Question: What is the value of this measurement?
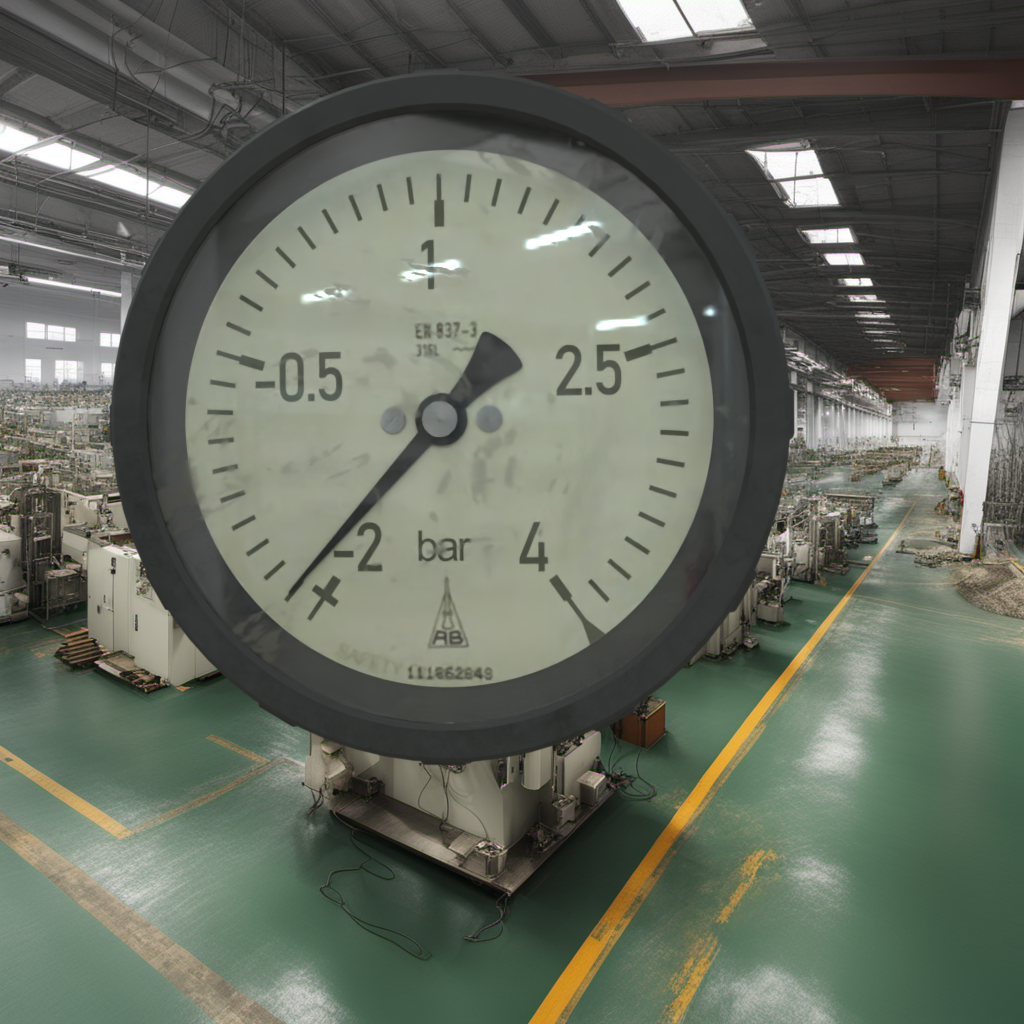
Answer: The result is -1.89
Question: What is the range of this measurement?
Answer: The range is from -2 to 4
Question: What is the minimum and maximum value of the measurement shown in the image?
Answer: The minimum value is -2 and the maximum value is 4